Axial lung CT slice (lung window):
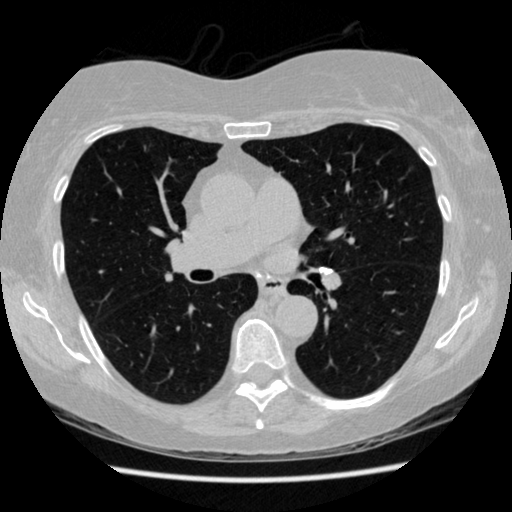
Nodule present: no